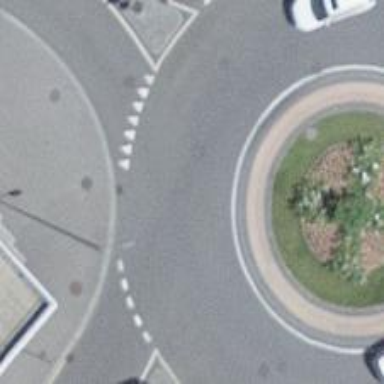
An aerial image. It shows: Asphalt road that is secondary route leading to roundabout.